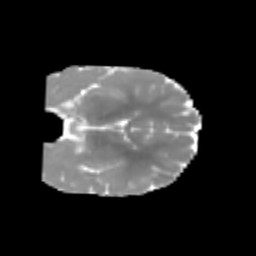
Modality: MD
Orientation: coronal
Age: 6
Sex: male
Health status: healthy